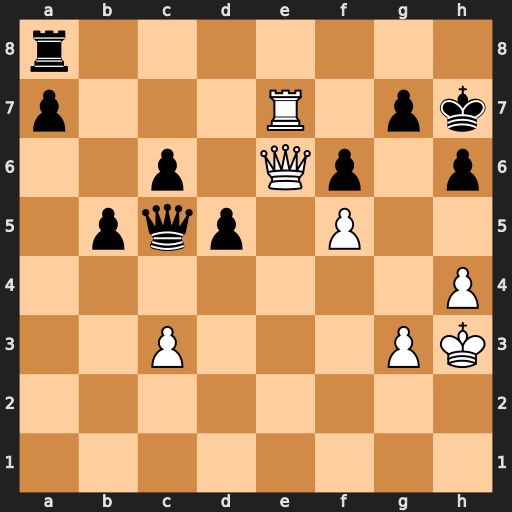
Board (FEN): r7/p3R1pk/2p1Qp1p/1pqp1P2/7P/2P3PK/8/8
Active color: w
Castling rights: -
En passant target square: -
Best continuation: Qxf6 Qxe7 Qxe7